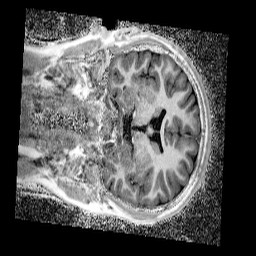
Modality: UNIT1_denoised
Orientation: coronal
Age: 12
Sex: male
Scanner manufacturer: siemens
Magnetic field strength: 3 T
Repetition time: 4 s
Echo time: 0.00299 s